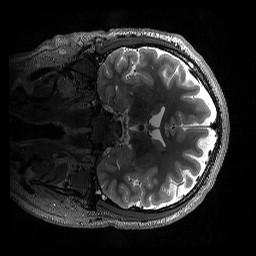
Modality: T2w
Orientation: coronal
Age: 24
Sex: male
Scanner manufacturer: siemens
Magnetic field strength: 3 T
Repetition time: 3.2 s
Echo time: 0.564 s